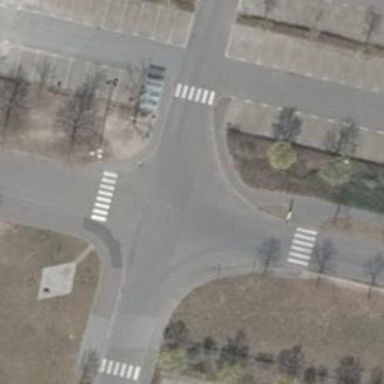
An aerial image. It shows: Public transport stop position.